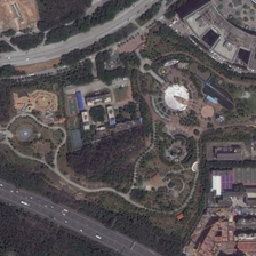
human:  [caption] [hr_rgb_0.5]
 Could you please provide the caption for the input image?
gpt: There is a park between the two roads. There are many green trees and several buildings in it.

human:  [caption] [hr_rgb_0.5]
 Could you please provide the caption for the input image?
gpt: There are green trees in the park and quarrels between the streets.

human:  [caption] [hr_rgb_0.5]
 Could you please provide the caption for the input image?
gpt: A park with many green trees and different buildings is between two roads.

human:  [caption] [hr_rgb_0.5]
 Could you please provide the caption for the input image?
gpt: There are many green trees and some buildings between the two roads.

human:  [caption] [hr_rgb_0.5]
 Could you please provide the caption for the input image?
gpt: There are two green trees and a road between the garden.